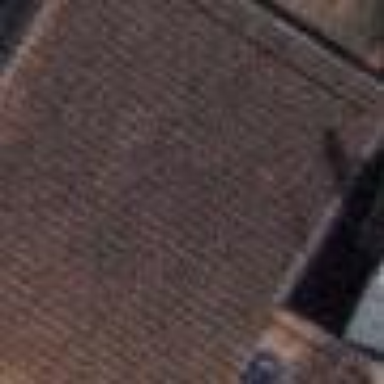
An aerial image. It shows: View of roof of building.